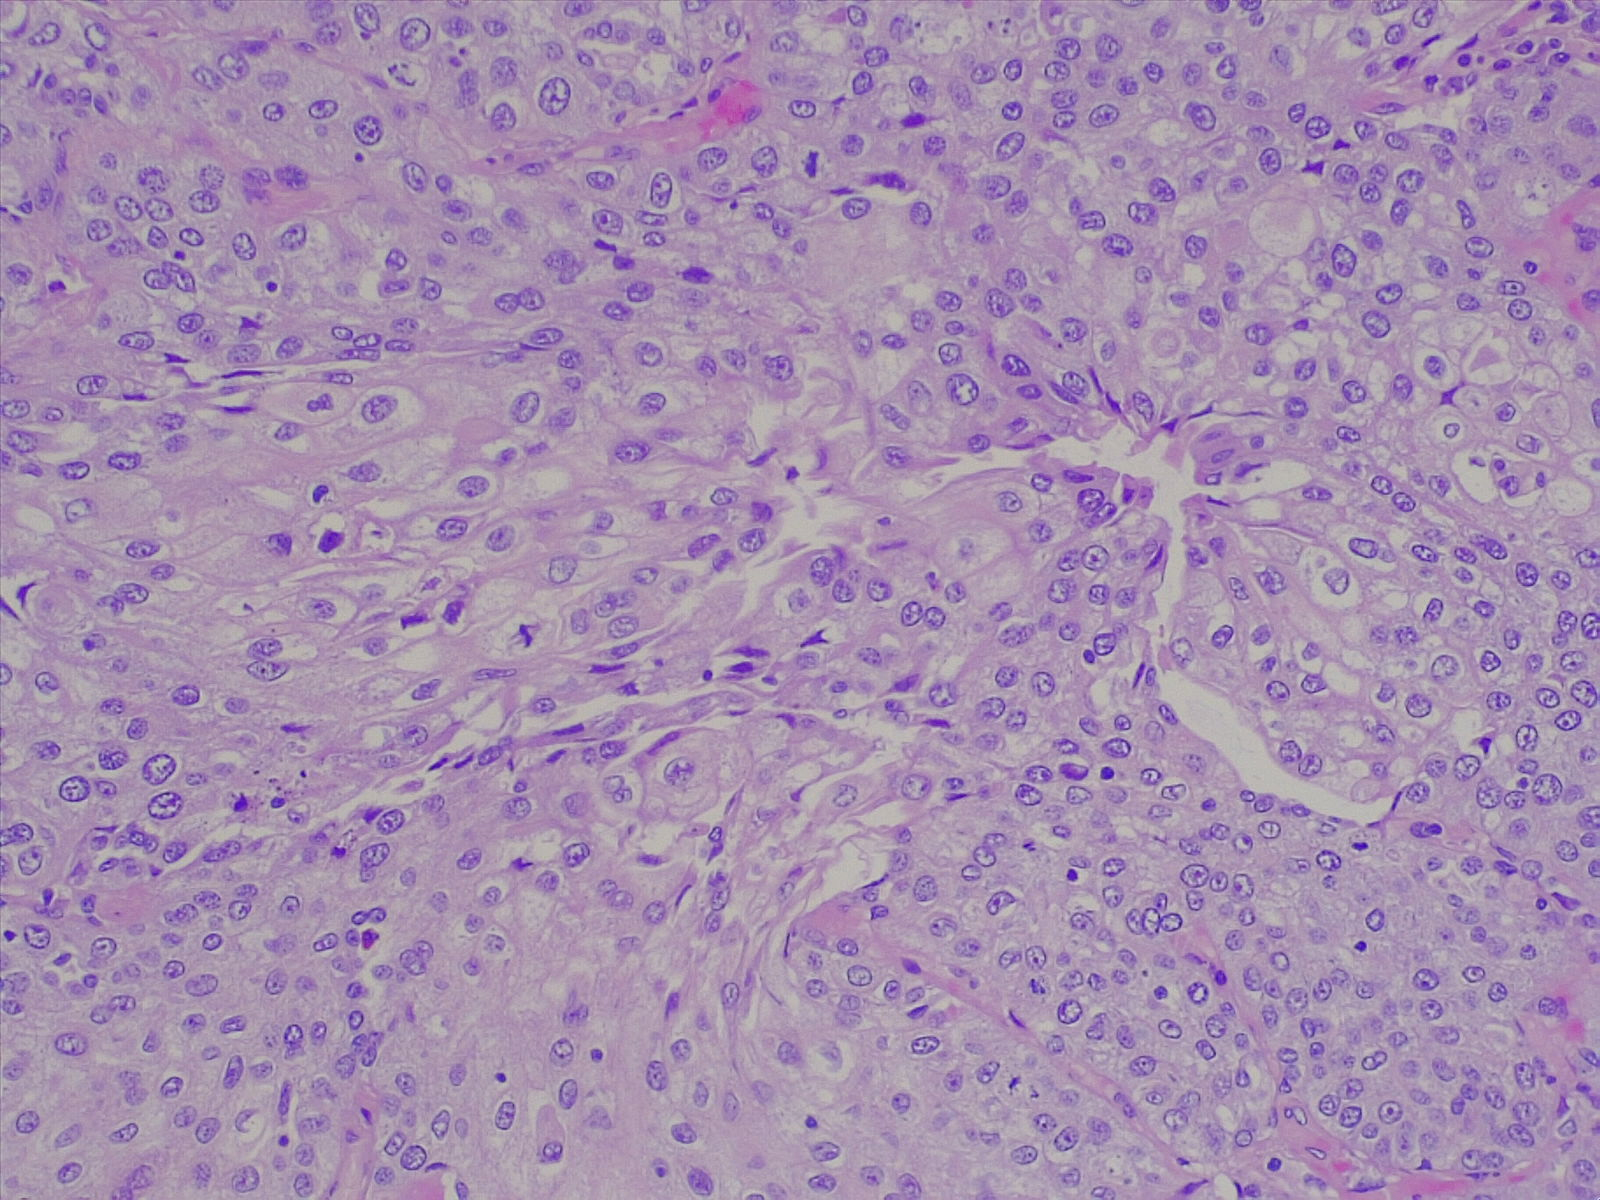
Label: lung squamous cell carcinoma, moderately differentiated